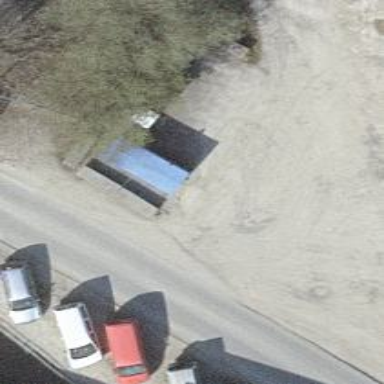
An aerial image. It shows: Recycling container at amenity designated for recycling.